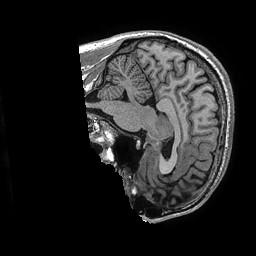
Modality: T1w
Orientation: sagittal
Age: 36
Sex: male
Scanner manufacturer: ge
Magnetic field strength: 3 T
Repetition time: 0.006952 s
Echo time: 0.00292 s